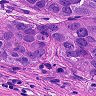
Metastatic tissue present: yes